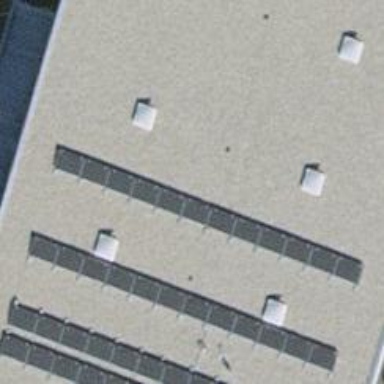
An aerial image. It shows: Solar photovoltaic panel generator.